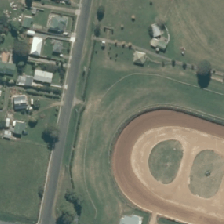
Land cover: urban_parkland